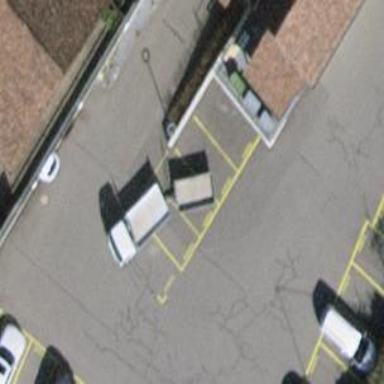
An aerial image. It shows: Designated parking space for disabled individuals.